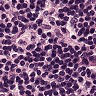
Metastatic tissue present: no